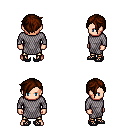
a pixel art fantasy rpg character, male body template, human, light skin, chain mail, gold greaves, brown pixie cut hairstyle, ghillies, four views (front, back, left, right), 2x2 character sprite sheet, small pixel art, hard edges, no anti-aliasing